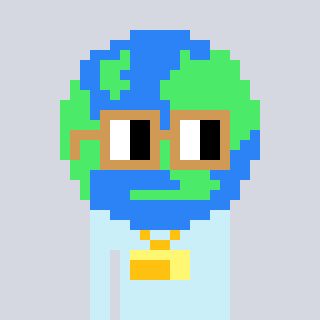
a pixel art character with square brown glasses, a earth-shaped head and a cold-colored body on a cool background